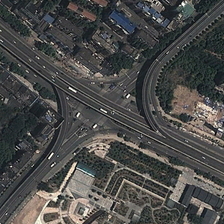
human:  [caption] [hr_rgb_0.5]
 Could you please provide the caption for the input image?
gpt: an overpass bridged the highway around some pale green trees .

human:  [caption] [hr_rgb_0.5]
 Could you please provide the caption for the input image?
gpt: the house is surrounded by many green trees and roads .

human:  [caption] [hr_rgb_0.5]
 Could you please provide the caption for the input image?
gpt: the high and low buildings are located on the green land .

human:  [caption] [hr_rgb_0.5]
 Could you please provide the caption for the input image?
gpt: black overpass and green trees .

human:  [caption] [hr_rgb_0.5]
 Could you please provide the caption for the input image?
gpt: the house is surrounded by many green trees and roads .